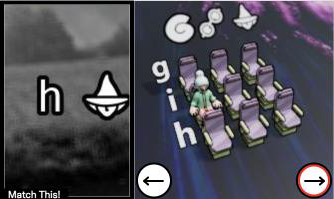
Task: seats
Answer: no